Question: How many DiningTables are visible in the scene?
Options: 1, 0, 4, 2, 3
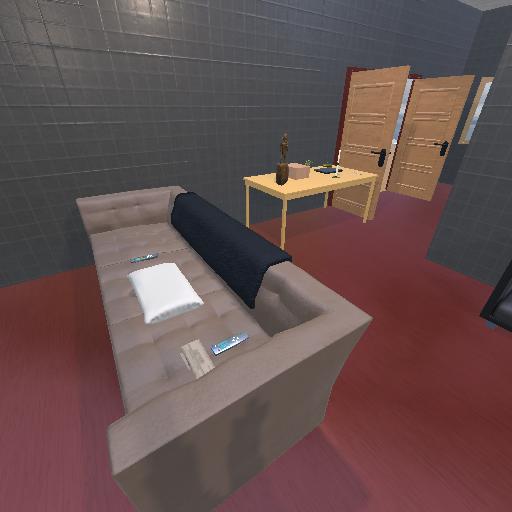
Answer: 1